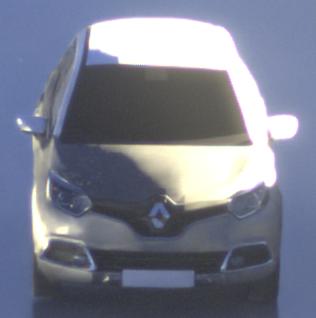
Make: Renault
Model: Captur ENERGY TCe 90
Detailed model: Captur (I)
Model produced from: 2013/06
Model produced until: 2015/05
Doors: 5
Color: gray
Road condition: wet road
Daytime: sunrise or sunset
Contrast: high contrast